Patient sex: M
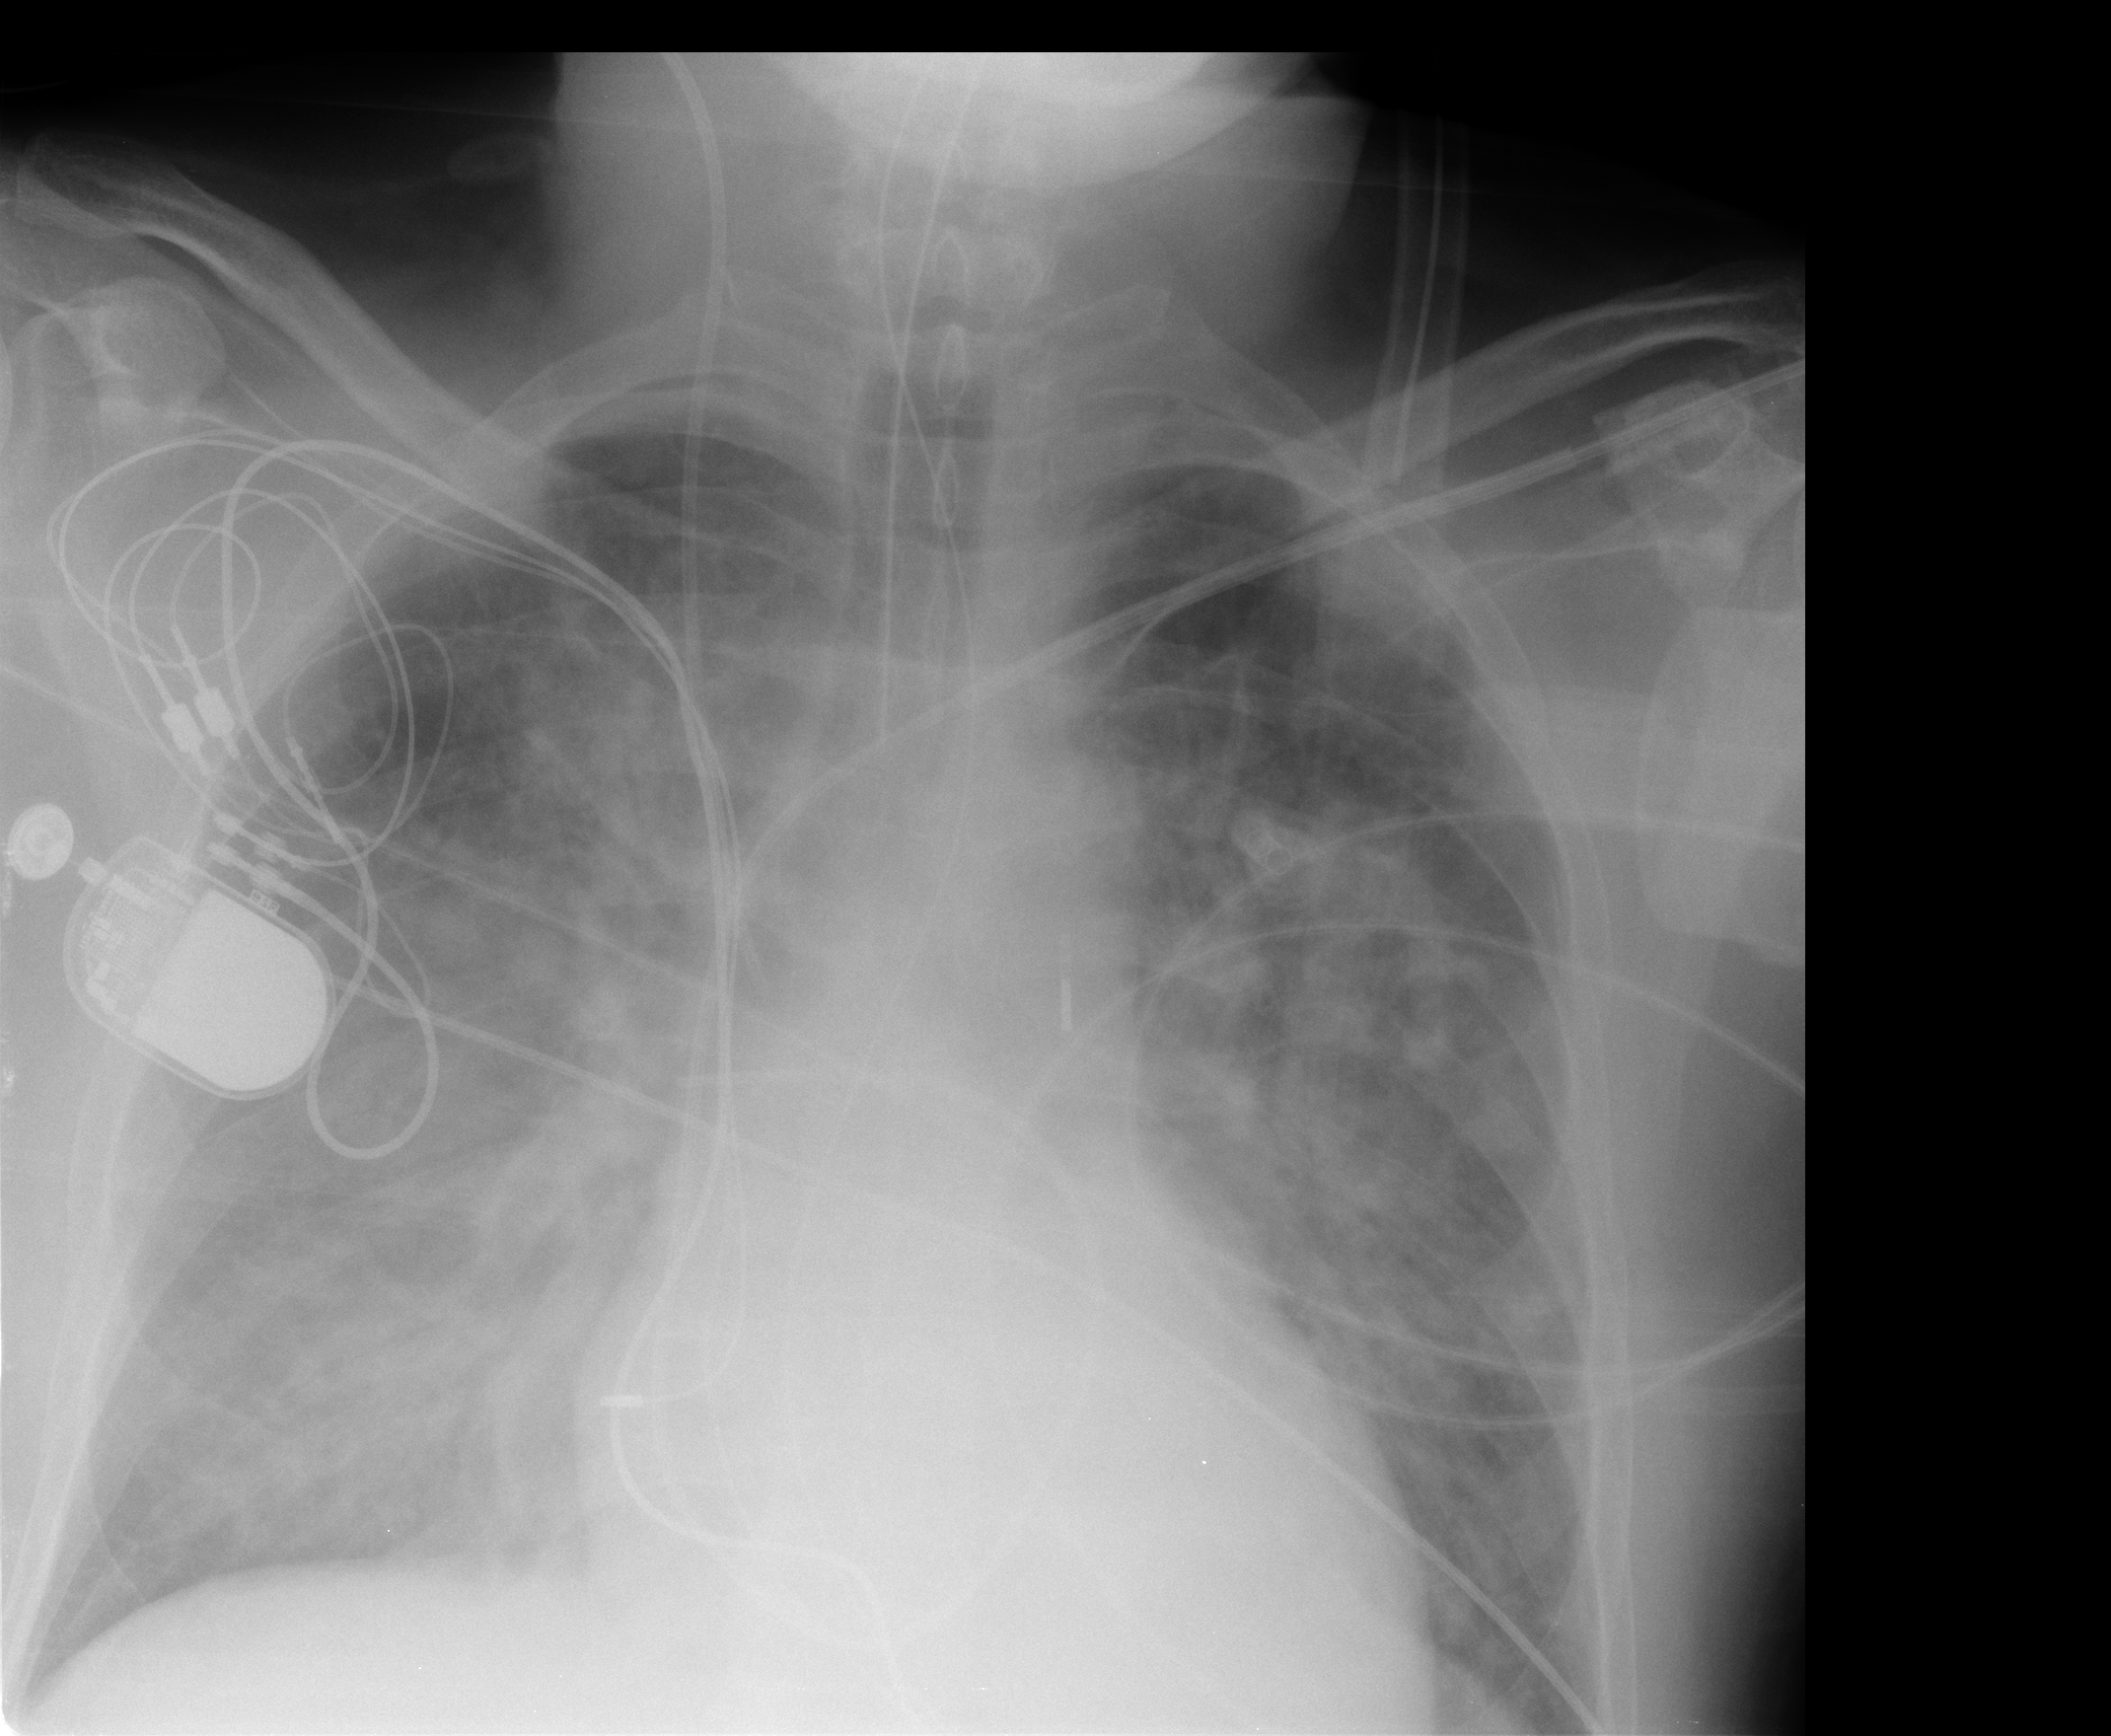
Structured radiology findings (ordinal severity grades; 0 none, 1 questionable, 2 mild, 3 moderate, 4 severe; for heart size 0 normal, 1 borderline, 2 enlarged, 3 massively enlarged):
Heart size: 0
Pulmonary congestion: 3
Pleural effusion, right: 0
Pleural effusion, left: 0
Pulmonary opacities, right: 3
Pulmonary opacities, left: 3
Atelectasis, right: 3
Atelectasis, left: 3